Interaction volume radius: 10 \u00c5
Interaction volume height: 25 \u00c5
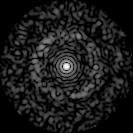
Disorder parameter: 0.8397